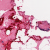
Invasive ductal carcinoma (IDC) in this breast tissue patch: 0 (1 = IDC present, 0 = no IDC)